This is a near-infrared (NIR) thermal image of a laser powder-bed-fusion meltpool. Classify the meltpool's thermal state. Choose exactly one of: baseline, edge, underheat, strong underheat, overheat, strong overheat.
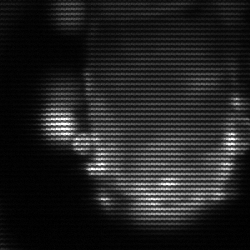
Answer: baseline